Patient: sex M, age 53
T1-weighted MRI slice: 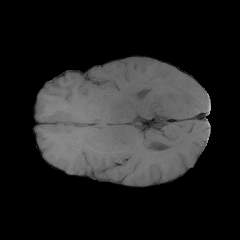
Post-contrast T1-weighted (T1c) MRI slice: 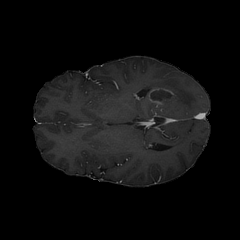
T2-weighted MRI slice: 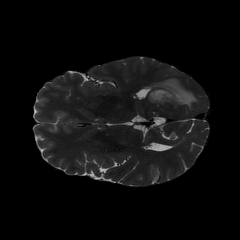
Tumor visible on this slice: yes
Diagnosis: Glioblastoma, IDH-wildtype
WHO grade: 4